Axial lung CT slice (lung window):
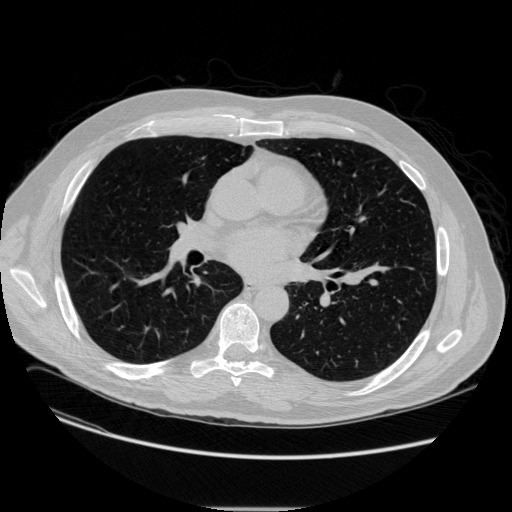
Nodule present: no